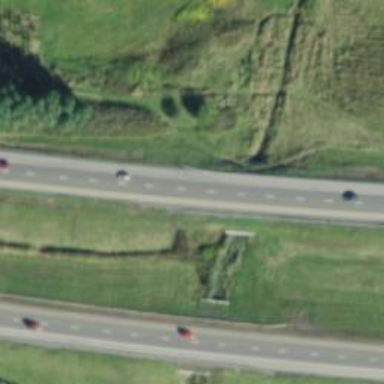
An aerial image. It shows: Asphalt motorway.